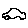
Label: car